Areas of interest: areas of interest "School"
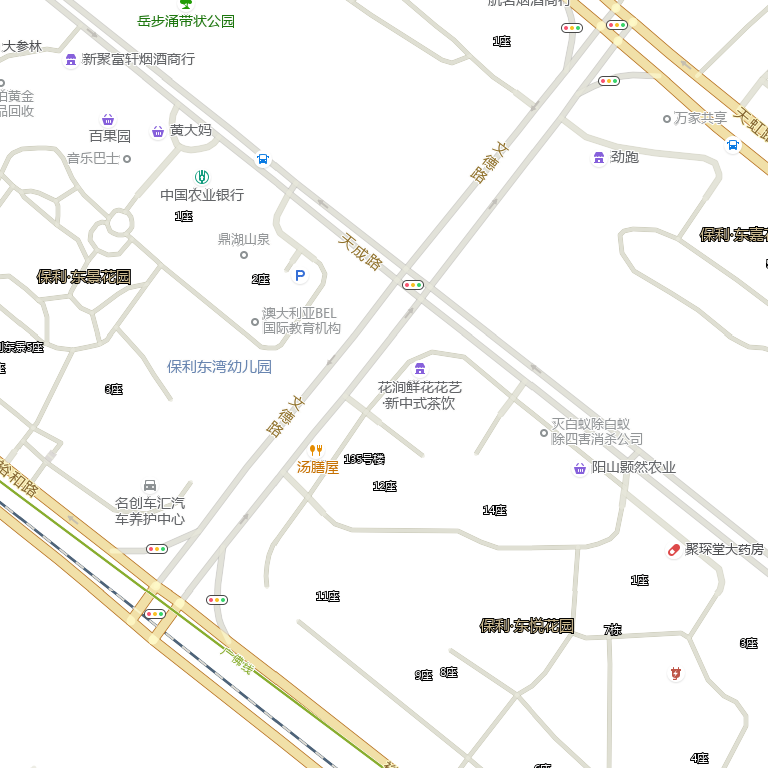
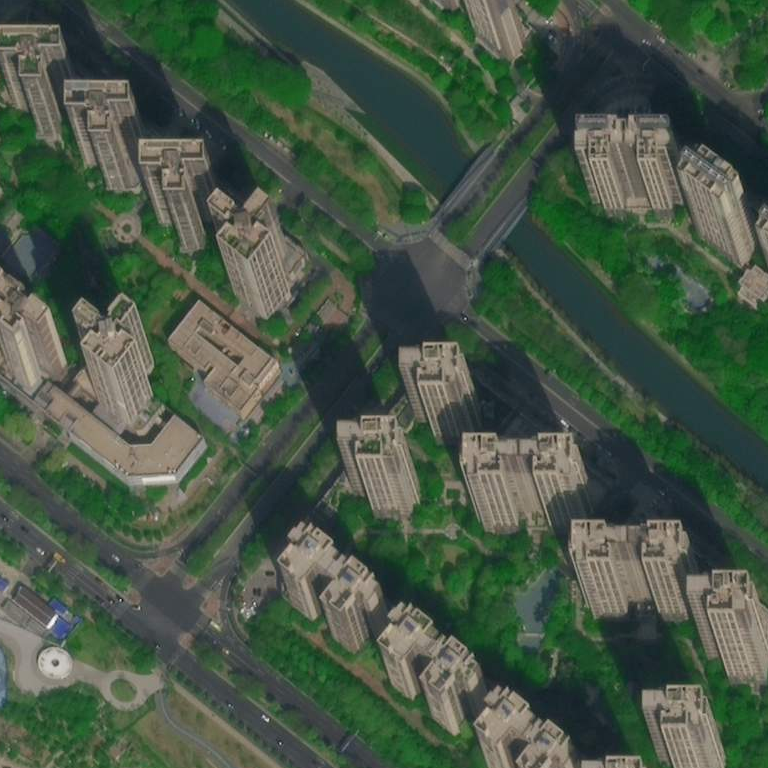